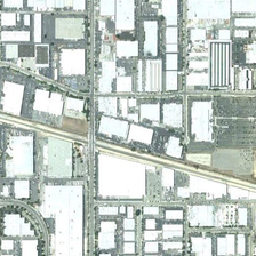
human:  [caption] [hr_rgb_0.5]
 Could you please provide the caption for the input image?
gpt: The industrial antenna looks neat.

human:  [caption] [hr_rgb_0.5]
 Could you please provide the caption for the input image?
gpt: The industrial antenna looks clean and tidy.

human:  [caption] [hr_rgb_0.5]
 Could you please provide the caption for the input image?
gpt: Industrial aircraft seems very neat.

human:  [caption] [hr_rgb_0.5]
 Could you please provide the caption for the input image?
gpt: The industrial antenna looks very tidy.

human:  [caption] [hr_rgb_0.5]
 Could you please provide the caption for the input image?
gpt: The industrial antenna looks very clean.